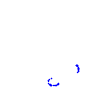
Particle: proton